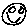
Label: smiley face